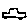
Label: car